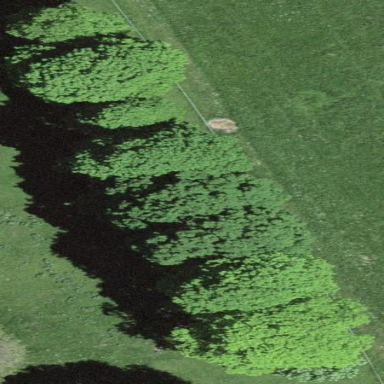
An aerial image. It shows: Beautiful woodland area.